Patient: sex M, age 30
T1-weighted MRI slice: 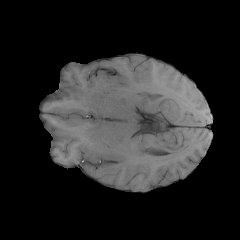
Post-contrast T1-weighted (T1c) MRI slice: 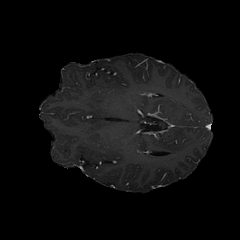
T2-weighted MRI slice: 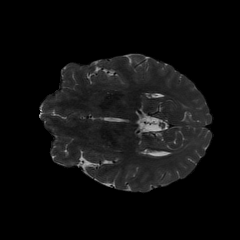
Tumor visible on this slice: no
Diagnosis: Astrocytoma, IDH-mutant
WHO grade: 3